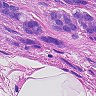
Metastatic tissue present: yes